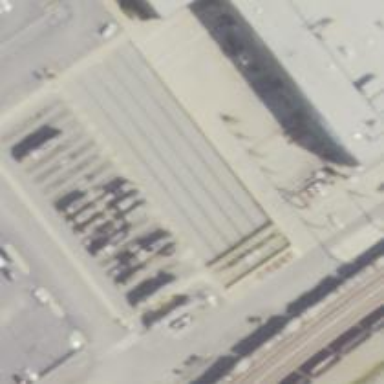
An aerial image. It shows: Railway yard in service.